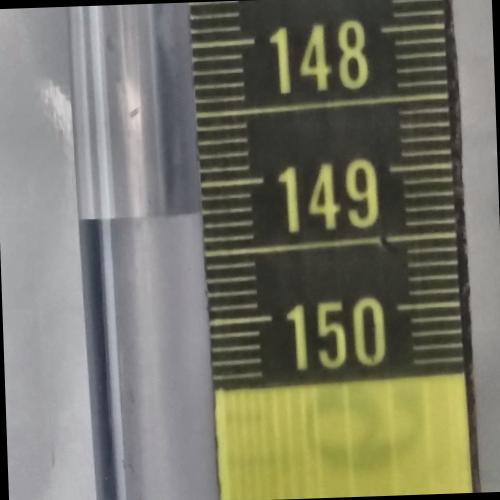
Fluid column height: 149.2 cm